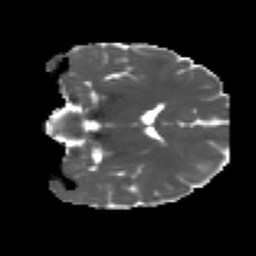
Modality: MD
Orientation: coronal
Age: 19
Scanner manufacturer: siemens
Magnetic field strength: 3 T
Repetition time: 4.52 s
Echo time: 0.084 s